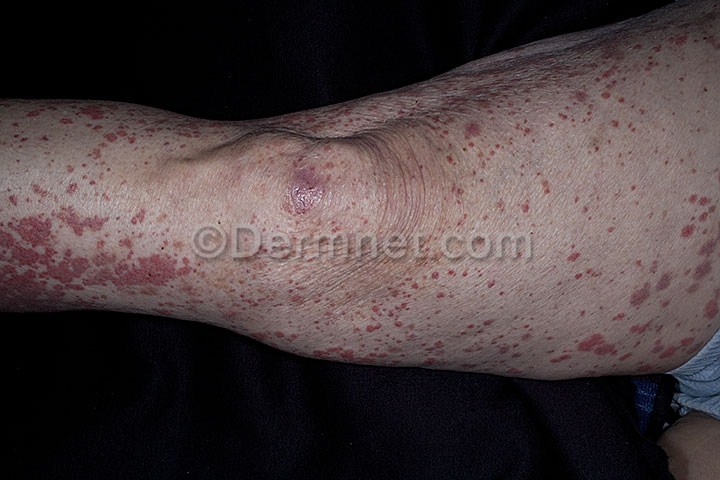
Disease: Vasculitis Photos